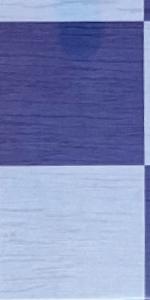
Label: Empty